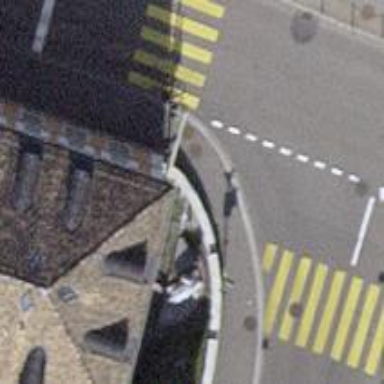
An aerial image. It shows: Sidewalk along the footway.